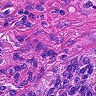
Metastatic tissue present: no